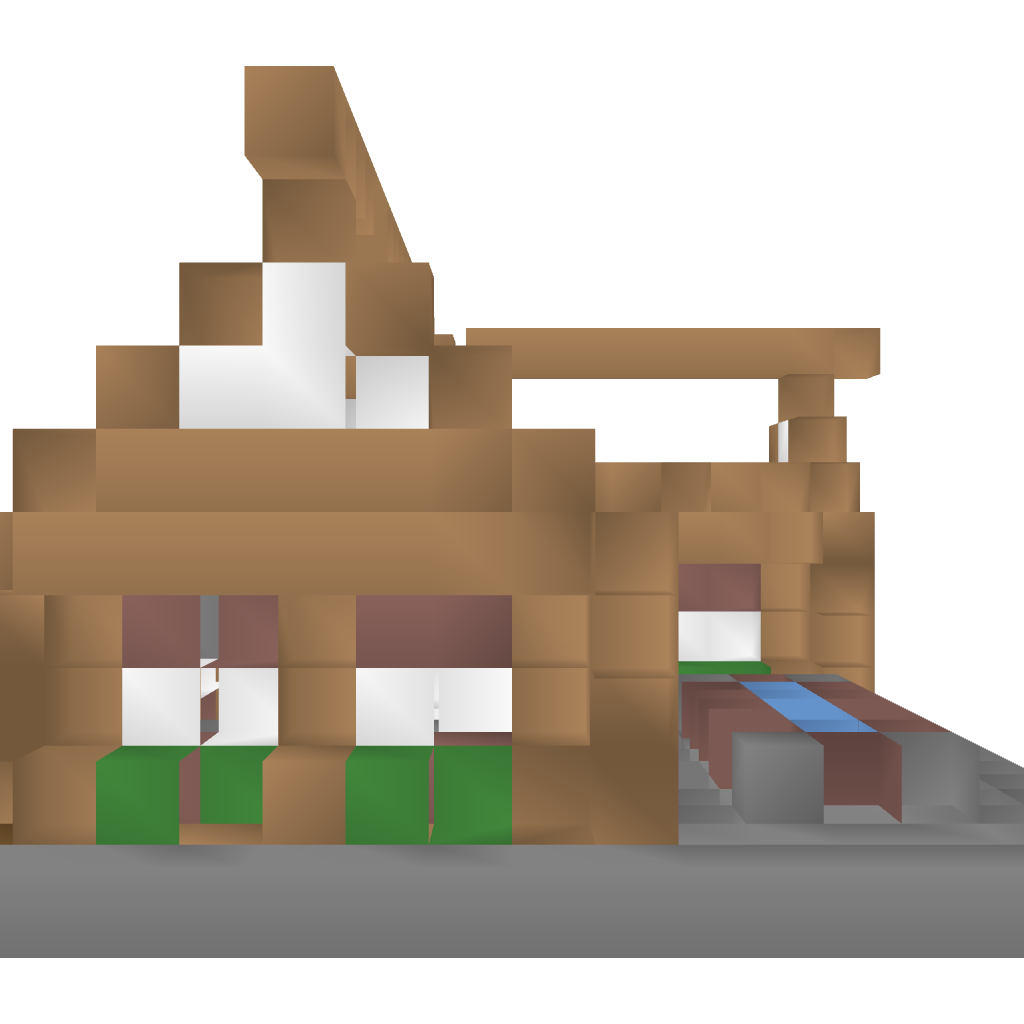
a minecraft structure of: My wooden house (1.6.4) bad low quality